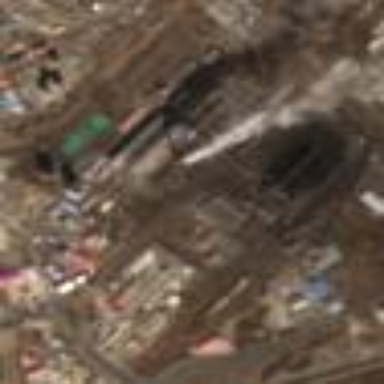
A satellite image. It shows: Industrial area with coal-powered plant.